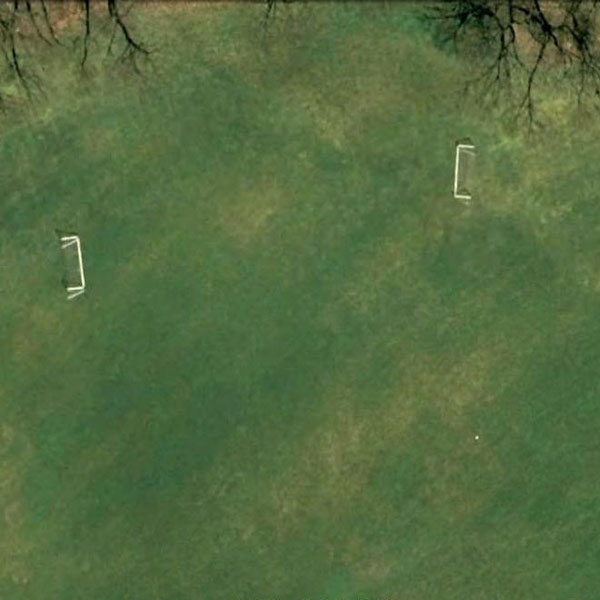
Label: Meadow